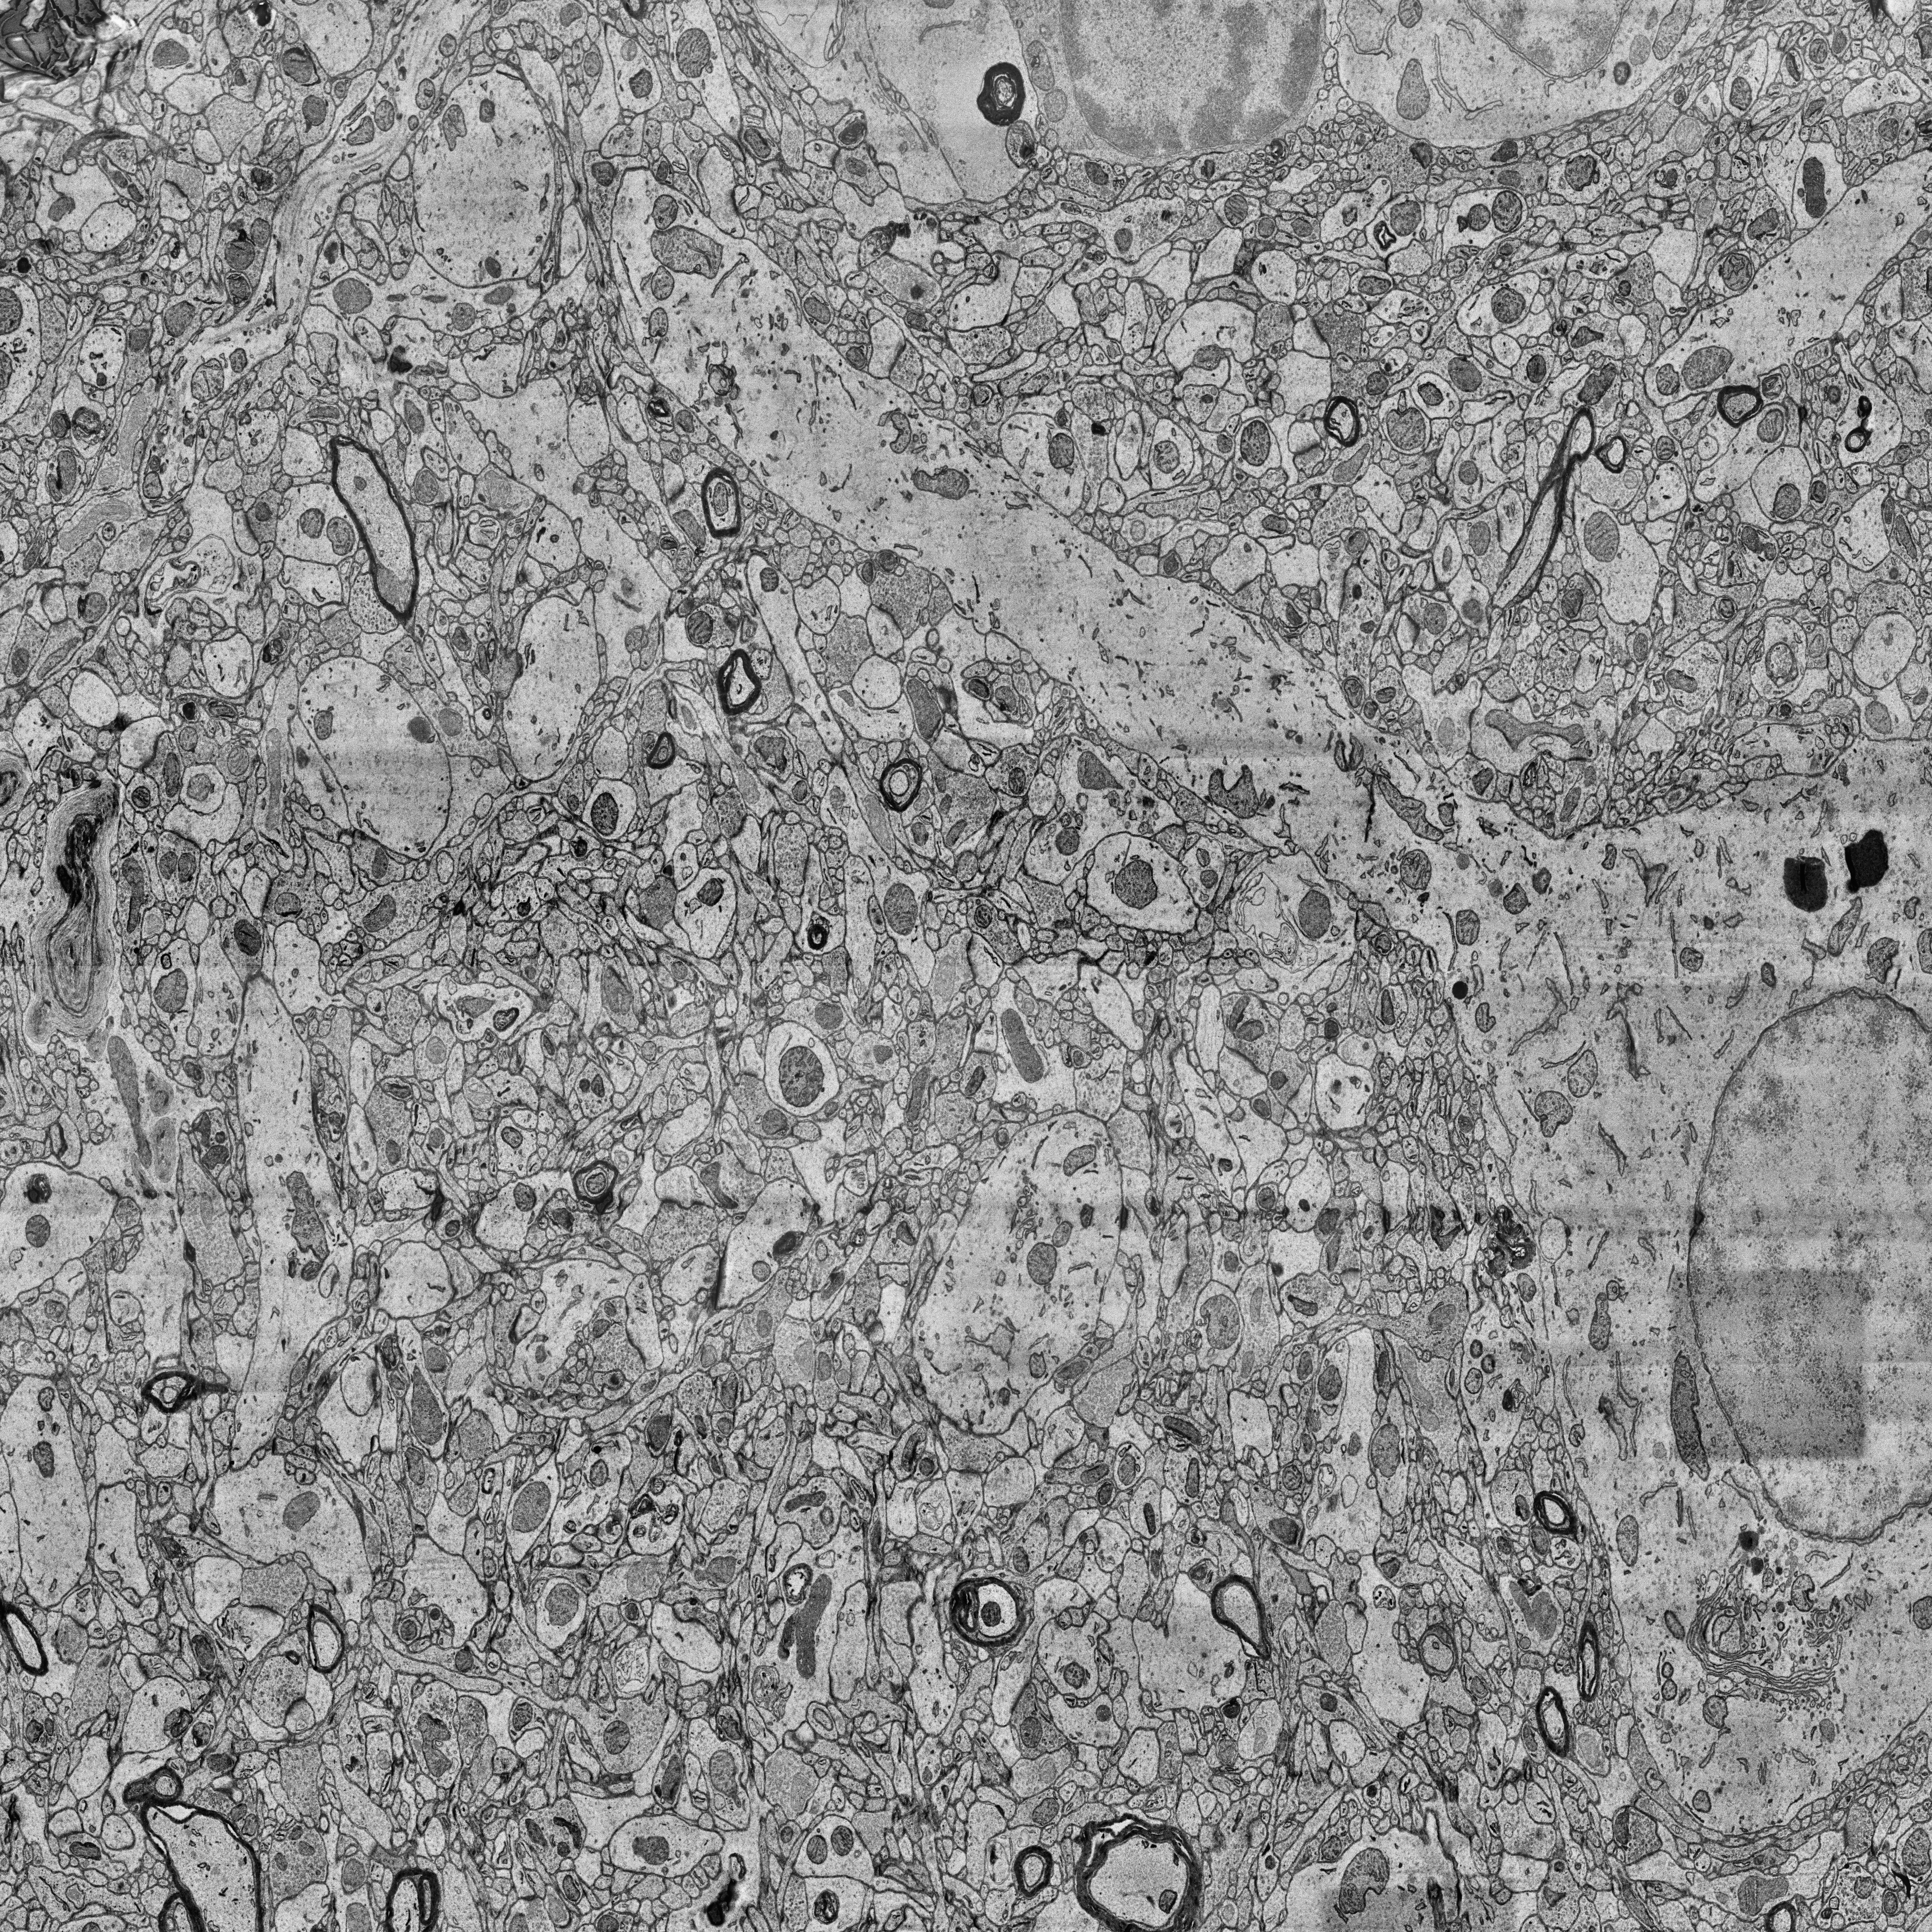
Electron microscopy slice of human cortex tissue
Slice depth (z): 240
Mitochondria instances in slice: 480